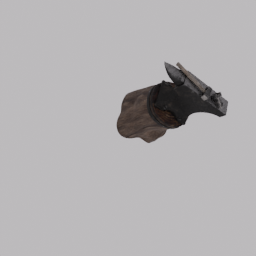
Label: tools